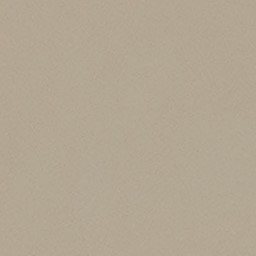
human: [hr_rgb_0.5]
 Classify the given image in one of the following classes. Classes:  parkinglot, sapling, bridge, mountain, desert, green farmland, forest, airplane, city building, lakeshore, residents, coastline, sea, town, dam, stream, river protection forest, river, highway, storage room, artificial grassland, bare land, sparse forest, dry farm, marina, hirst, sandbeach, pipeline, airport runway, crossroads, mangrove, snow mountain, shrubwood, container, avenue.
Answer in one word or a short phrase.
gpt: desert